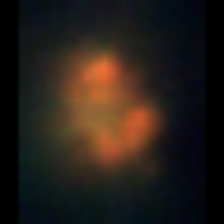
Taxon: Unknown_detritus
Group: Unknown